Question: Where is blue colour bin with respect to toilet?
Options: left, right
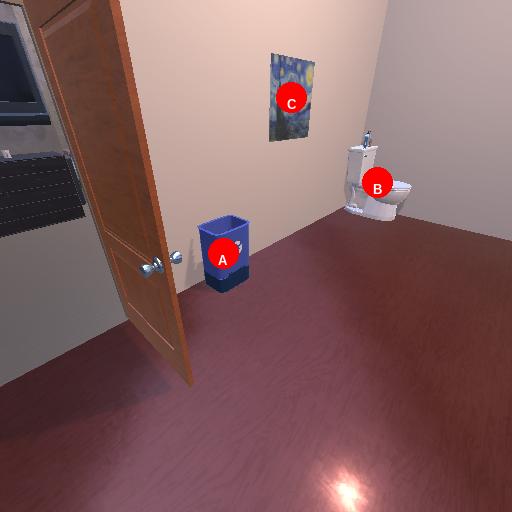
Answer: left